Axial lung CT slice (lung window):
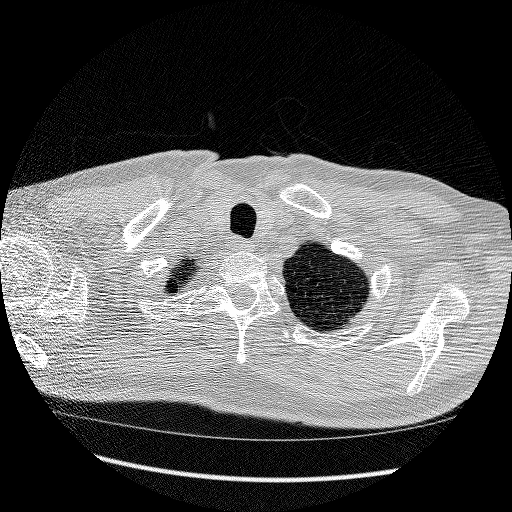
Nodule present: no